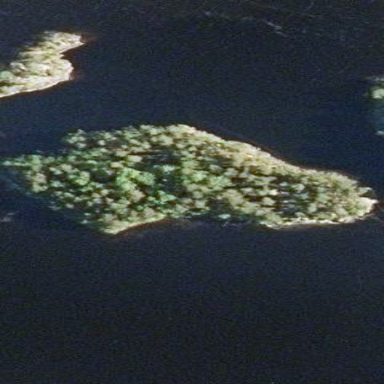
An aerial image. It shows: Islet surrounded by woodland.